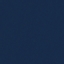
Land use / land cover: SeaLake